Question: i am using jsf2 hibernate 4.1.4 and spring3 in my project. but in my defaut.xhtml i can only insert data to oracle. but i cannot see the data in my page. add new customer is done. but data table code in my jsf cannot run.
my error is:
'''
value="#{CustomerMB.getCustomerList()}":org.hibernate.hql.internal.ast.QuerySyntaxException: CUSTOMER is not mapped [from CUSTOMER]
'''
default.xhtml
'''
<?xml version="1.0" encoding="UTF-8"?>
<!DOCTYPE html PUBLIC "-//W3C//DTD XHTML 1.0 Transitional//EN"
"http://www.w3.org/TR/xhtml1/DTD/xhtml1-transitional.dtd">
<html xmlns="http://www.w3.org/1999/xhtml"
xmlns:h="http://java.sun.com/jsf/html"
xmlns:f="http://java.sun.com/jsf/core"
>
<h:head>
<h:outputStylesheet library="css" name="table-style.css" />
</h:head>
<h:body>
<h:dataTable value="#{CustomerMB.getCustomerList()}" var="c"
styleClass="order-table"
headerClass="order-table-header"
rowClasses="order-table-odd-row,order-table-even-row"
>
<h:column>
<f:facet name="header">
Customer ID
</f:facet>
#{c.customerId}
</h:column>
<h:column>
<f:facet name="header">
Name
</f:facet>
#{c.name}
</h:column>
<h:column>
<f:facet name="header">
Address
</f:facet>
#{c.address}
</h:column>
<h:column>
<f:facet name="header">
Created Date
</f:facet>
#{c.createdDate}
</h:column>
</h:dataTable>
<h2>Add New Customer</h2>
<h:form>
<h:panelGrid columns="3">
Customer ID :
<h:inputText id="customerId" value="#{CustomerMB.customerId}"
size="20" required="true"
label="customerId" >
</h:inputText>
<h:message for="customerId" style="color:red" />
Name :
<h:inputText id="name" value="#{CustomerMB.name}"
size="20" required="true"
label="Name" >
</h:inputText>
<h:message for="name" style="color:red" />
Address :
<h:inputTextarea id="address" value="#{CustomerMB.address}"
cols="30" rows="10" required="true"
label="Address" >
</h:inputTextarea>
<h:message for="address" style="color:red" />
created Date :
<h:inputTextarea id="createdDate" value="#{CustomerMB.createdDate}"
size="20" required="true"
label="createdDate" >
</h:inputTextarea>
</h:panelGrid>
<h:commandButton value="Submit" action="#{CustomerMB.addCustomer()}" />
</h:form>
</h:body>
</html>
'''
Customermanagedbean.java
'''
@ManagedBean(name="CustomerMB")
@RequestScoped
public class Customermanagedbean implements Serializable{
@ManagedProperty(value="#{CustomerBoImpl}")
ICustomerBo customerBoImpl;
List<Customer> CustomerList;
public int customerId;
public String name;
public String address;
public String createdDate;
public ICustomerBo getCustomerBoImpl() {
return customerBoImpl;
}
public void setCustomerBoImpl(ICustomerBo customerBoImpl) {
this.customerBoImpl = customerBoImpl;
}
public List<Customer> getCustomerList() {
CustomerList=new ArrayList<Customer>();
CustomerList.addAll(getCustomerBoImpl().findAllCustomer());
return CustomerList;
}
public void setCustomerList(List<Customer> customerList) {
CustomerList = customerList;
}
public int getCustomerId() {
return customerId;
}
public void setCustomerId(int customerId) {
this.customerId = customerId;
}
public String getName() {
return name;
}
public void setName(String name) {
this.name = name;
}
public String getAddress() {
return address;
}
public void setAddress(String address) {
this.address = address;
}
public String getCreatedDate() {
return createdDate;
}
public void setCreatedDate(String createdDate) {
this.createdDate = createdDate;
}
//add a new customer data into database
public String addCustomer(){
Customer cust = new Customer();
cust.setCustomerId(getCustomerId());
cust.setName(getName());
cust.setAddress(getAddress());
cust.setCreatedDate(getCreatedDate());
getCustomerBoImpl().addCustomer(cust);
clearForm();
return "";
}
//clear form values
private void clearForm(){
setName("");
setAddress("");
setCreatedDate("");
}
}
'''
CustomerBoImpl.java
'''
@Transactional(readOnly = true)
public class CustomerBoImpl implements ICustomerBo{
ICustomerDao customerDaoImpl;
public ICustomerDao getCustomerDaoImpl() {
return customerDaoImpl;
}
public void setCustomerDaoImpl(ICustomerDao customerDaoImpl) {
this.customerDaoImpl = customerDaoImpl;
}
@Transactional(readOnly = false)
@Override
public void addCustomer(Customer customer){
getCustomerDaoImpl().addCustomer(customer);
}
@Transactional(readOnly = false)
@Override
public void updateCustomer(Customer customer){
getCustomerDaoImpl().updateCustomer(customer);
}
@Transactional(readOnly = false)
@Override
public void deleteCustomer(Customer customer){
getCustomerDaoImpl().deleteCustomer(customer);
}
@Override
public List<Customer> findAllCustomer(){
return getCustomerDaoImpl().findAllCustomer();
}
}
'''
what is wrong?

customer.java
'''
@Entity
@Table(name="CUSTOMER")
public class Customer{
public int customerId;
public String name;
public String address;
public String createdDate;
@Id
@Column(name="CUSTOMER_ID", unique = true, nullable = false)
public int getCustomerId() {
return customerId;
}
public void setCustomerId(int customerId) {
this.customerId = customerId;
}
@Column(name="NAME")
public String getName() {
return name;
}
public void setName(String name) {
this.name = name;
}
@Column(name="ADDRESS")
public String getAddress() {
return address;
}
public void setAddress(String address) {
this.address = address;
}
@Column(name="CREATED_DATE")
public String getCreatedDate() {
return createdDate;
}
public void setCreatedDate(String createdDate) {
this.createdDate = createdDate;
}
}
'''
CustomerDaoImpl.java
'''
public class CustomerDaoImpl implements ICustomerDao{
private SessionFactory sessionFactory;
public SessionFactory getSessionFactory() {
return sessionFactory;}
public void setSessionFactory(SessionFactory sessionFactory) {
this.sessionFactory = sessionFactory;
}
public void addCustomer(Customer customer){
sessionFactory.openSession();
getSessionFactory().getCurrentSession().save(customer);
}
public void updateCustomer(Customer customer){
sessionFactory.openSession();
getSessionFactory().getCurrentSession().update(customer);
}
public void deleteCustomer(Customer customer){
sessionFactory.openSession();
getSessionFactory().getCurrentSession().delete(customer);
}
public List<Customer> findAllCustomer(){
sessionFactory.openSession();
List list = getSessionFactory().getCurrentSession
().createQuery("from CUSTOMER").list();
return list;
}
}
'''
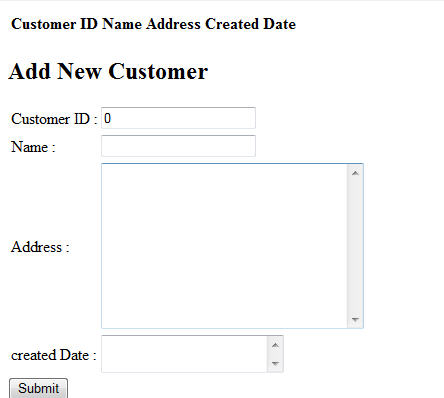
Answer: the problem was in my CustomerDaoImpl.java.
In the HQL , you should use the java class name and property name of the mapped @Entity instead of the actual table name and column name , so the HQL should be :
'''
List list = getSessionFactory().getCurrentSession().createQuery("from Customer").list();
return list;
'''